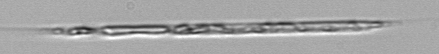
Label: Rhizosolenia